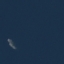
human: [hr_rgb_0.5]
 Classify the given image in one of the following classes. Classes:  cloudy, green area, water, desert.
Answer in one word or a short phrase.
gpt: water